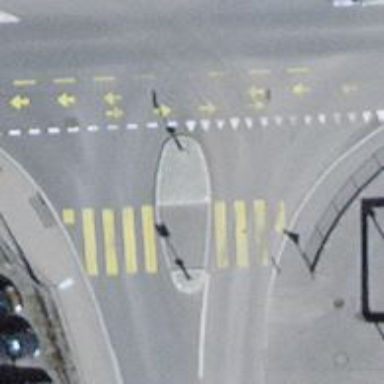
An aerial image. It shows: Marked zebra crossing with island in the middle.